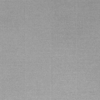
Label: dusty